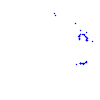
Particle: proton